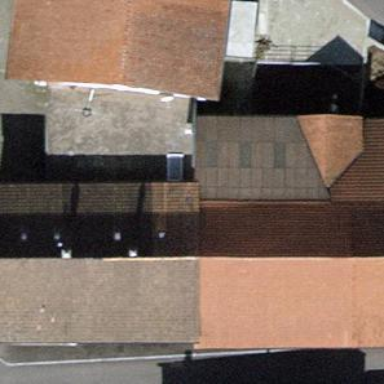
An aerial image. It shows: Gabled roof farm building.